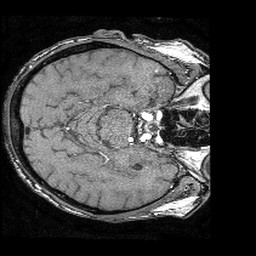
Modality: angio
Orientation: axial
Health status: ill
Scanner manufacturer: philips
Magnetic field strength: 3 T
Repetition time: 0.01852 s
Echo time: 0.003433 s